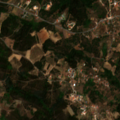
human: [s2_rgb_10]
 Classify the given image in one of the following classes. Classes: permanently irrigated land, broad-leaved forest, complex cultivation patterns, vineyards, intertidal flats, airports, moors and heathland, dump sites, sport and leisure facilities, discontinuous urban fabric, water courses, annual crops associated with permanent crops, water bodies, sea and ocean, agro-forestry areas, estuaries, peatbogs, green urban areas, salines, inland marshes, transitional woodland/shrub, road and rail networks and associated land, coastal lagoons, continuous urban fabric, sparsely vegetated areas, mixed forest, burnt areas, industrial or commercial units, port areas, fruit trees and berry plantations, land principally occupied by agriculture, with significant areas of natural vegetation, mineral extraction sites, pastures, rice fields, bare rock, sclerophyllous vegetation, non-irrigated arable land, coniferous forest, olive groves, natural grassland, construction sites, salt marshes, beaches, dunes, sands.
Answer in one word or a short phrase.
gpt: olive groves, complex cultivation patterns, land principally occupied by agriculture, with significant areas of natural vegetation, mixed forest, transitional woodland/shrub